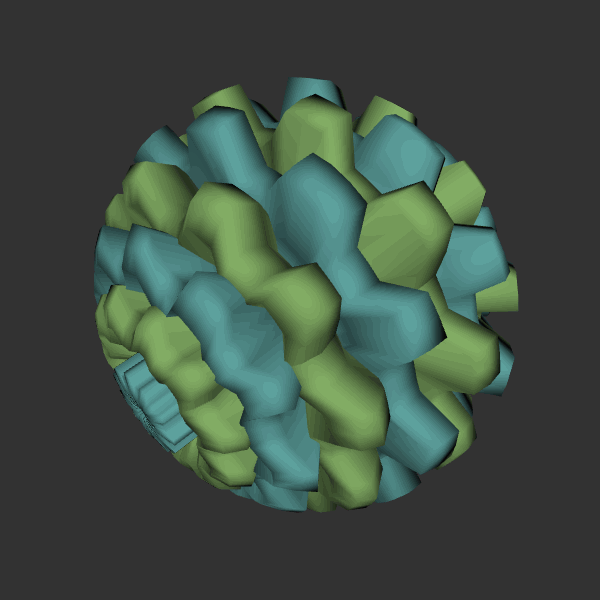
Background: dark